Field crop: maize
Growth stage: 2
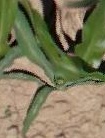
Species: maize